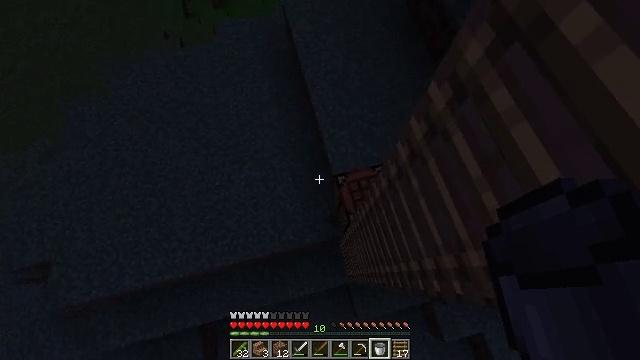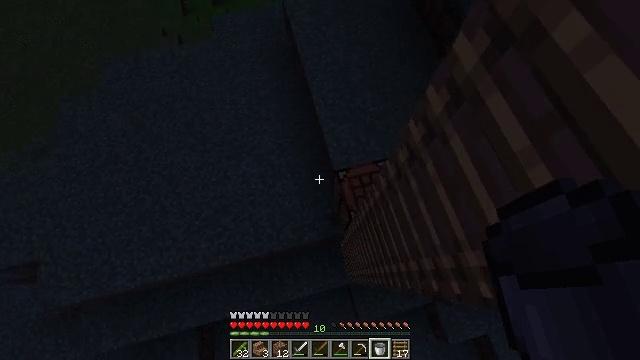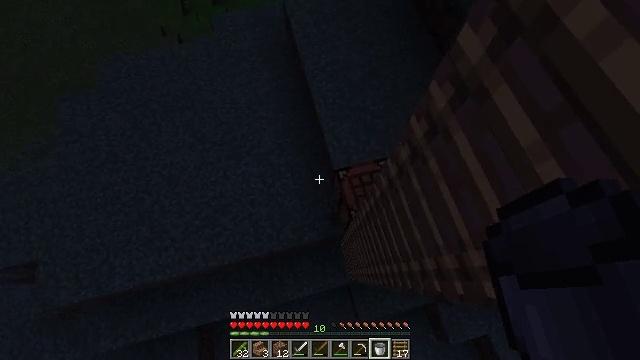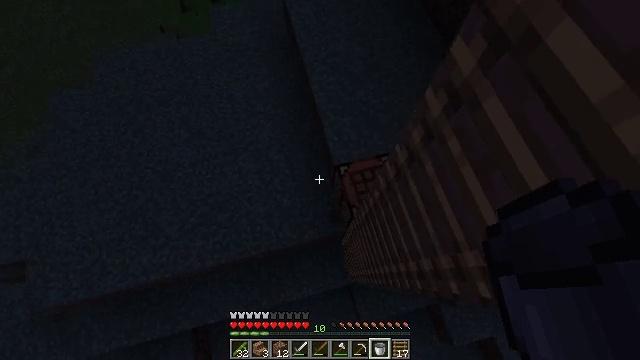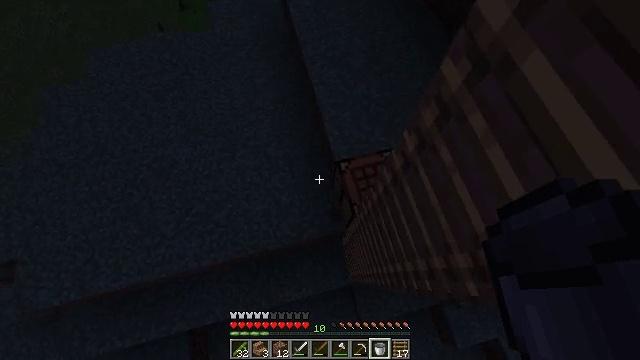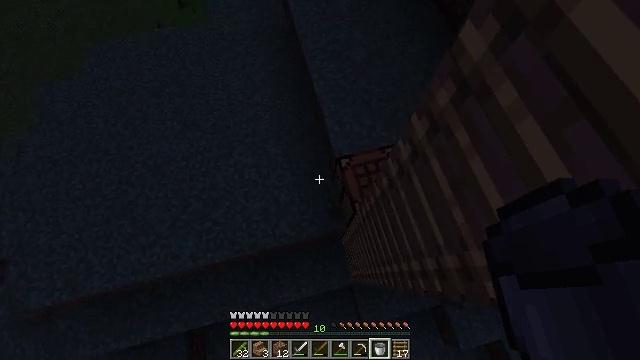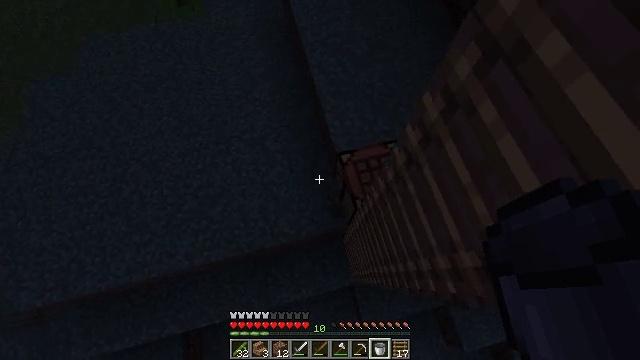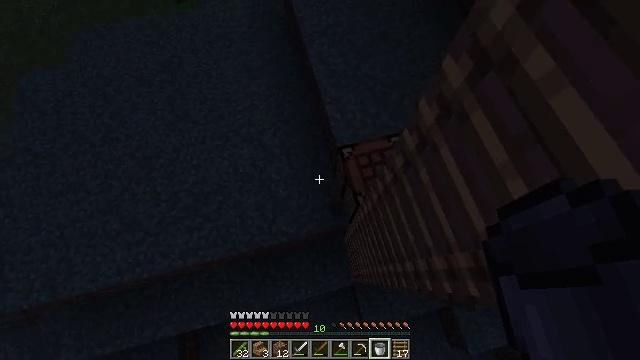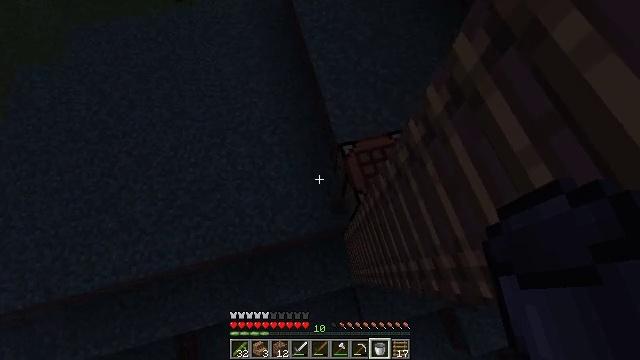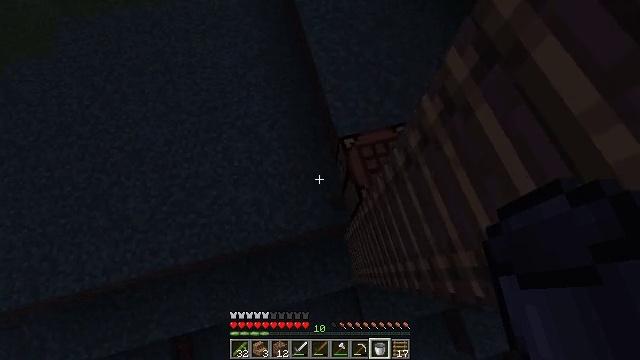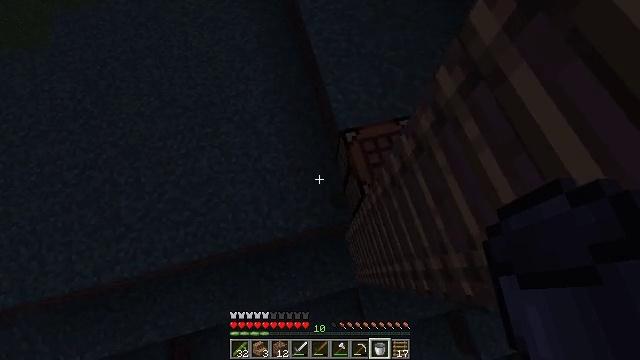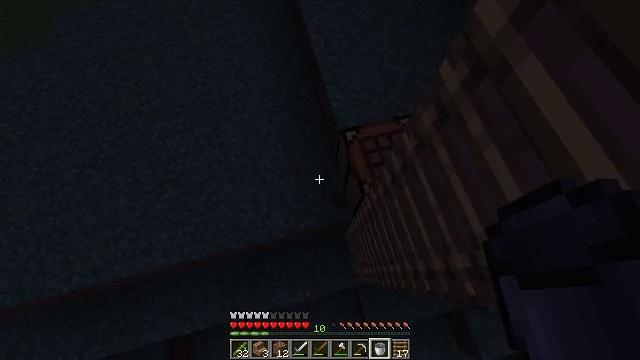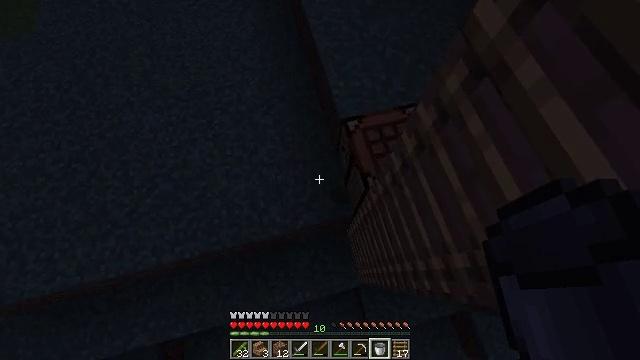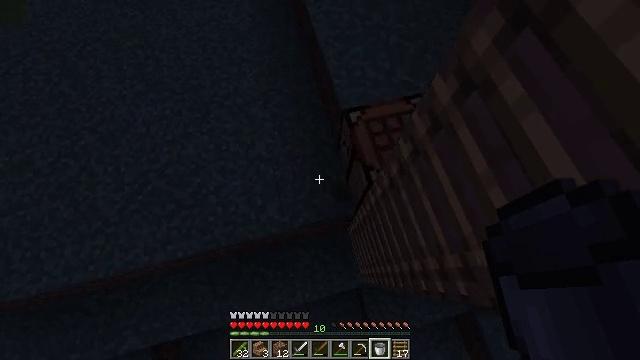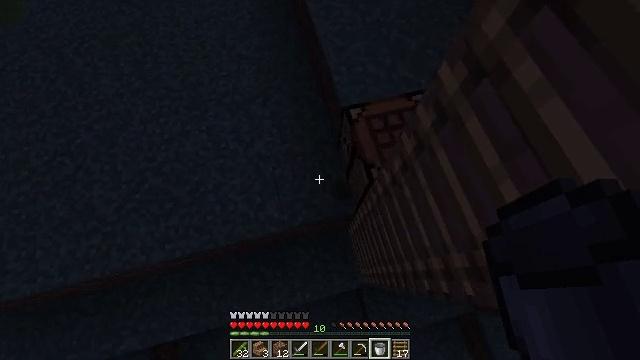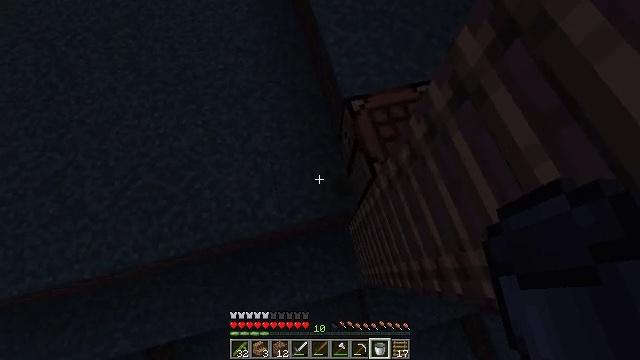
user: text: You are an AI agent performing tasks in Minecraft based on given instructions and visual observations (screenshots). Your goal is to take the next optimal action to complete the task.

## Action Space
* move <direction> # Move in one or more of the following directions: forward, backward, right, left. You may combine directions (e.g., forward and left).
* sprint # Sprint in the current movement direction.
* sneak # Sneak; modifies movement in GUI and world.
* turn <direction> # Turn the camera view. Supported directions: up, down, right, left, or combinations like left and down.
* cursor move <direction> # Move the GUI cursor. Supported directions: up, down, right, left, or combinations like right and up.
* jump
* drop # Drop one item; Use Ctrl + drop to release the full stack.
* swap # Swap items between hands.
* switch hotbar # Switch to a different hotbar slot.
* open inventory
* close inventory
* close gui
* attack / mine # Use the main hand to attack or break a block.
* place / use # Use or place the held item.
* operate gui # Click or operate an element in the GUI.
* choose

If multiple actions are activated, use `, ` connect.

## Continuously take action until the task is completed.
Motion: motion action
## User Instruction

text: Harvest jungle planks from a wall or floor.
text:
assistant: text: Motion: no_op
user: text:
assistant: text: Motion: no_op
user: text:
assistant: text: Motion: no_op
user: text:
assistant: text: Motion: no_op
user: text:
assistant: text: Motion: no_op
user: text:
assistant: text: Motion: no_op
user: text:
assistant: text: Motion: no_op
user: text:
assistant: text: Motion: no_op
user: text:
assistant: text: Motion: no_op
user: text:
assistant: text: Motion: no_op
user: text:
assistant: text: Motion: no_op
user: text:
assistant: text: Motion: no_op
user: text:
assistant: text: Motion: no_op
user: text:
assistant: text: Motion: no_op
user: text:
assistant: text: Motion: no_op
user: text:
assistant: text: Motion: no_op
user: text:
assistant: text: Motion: no_op
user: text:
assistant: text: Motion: no_op
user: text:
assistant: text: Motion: no_op
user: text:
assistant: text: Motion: no_op
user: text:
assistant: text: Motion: no_op
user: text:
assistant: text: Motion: turn right
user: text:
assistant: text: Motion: turn right
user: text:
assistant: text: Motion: no_op
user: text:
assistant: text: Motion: no_op
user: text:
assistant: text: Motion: no_op
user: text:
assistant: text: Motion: no_op
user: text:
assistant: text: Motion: no_op
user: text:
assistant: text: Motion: no_op
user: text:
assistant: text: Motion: no_op